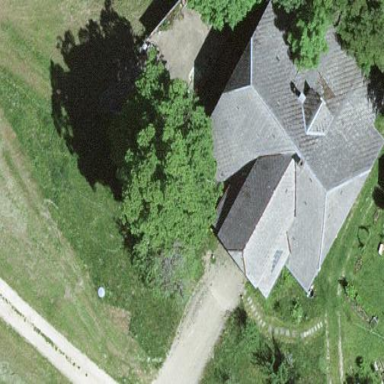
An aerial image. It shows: Farm building.